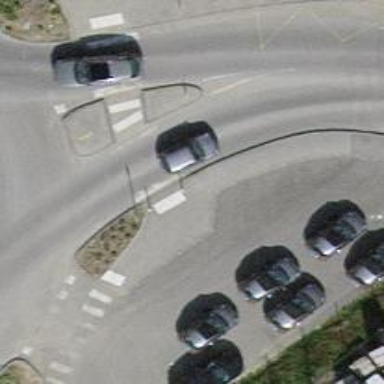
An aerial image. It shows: Uncontrolled zebra crossing with central island.